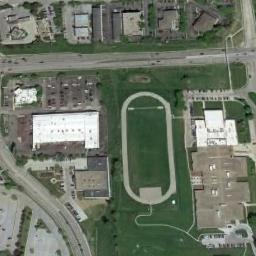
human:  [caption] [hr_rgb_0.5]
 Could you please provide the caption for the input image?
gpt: There are some cars on the road beside the ground track field .

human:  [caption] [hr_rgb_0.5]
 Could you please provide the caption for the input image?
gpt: The ground track field is on a lawn and is surrounded by lots of houses arranged neatly .

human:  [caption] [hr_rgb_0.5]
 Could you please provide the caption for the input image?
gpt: The track and field are built on the lawn, Next to the residential area .

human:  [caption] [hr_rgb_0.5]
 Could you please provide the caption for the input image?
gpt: All the fields are green except the track .

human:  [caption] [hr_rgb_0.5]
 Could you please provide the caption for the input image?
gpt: There are two white buildings beside the ground track field with a gray track .